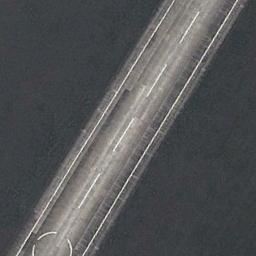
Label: runway